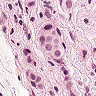
Metastatic tissue present: yes